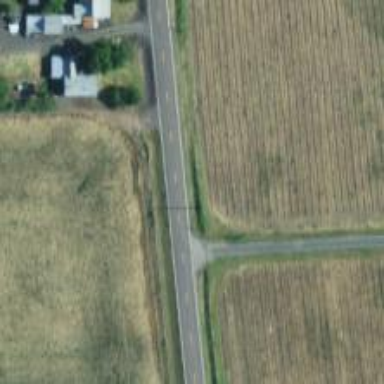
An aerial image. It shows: Power pole.